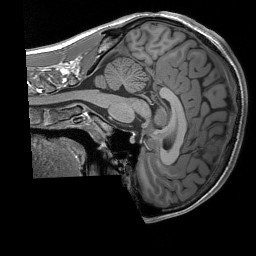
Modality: T1w
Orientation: sagittal
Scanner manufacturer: siemens
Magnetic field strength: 3 T
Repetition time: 1.76 s
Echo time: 0.0022 s